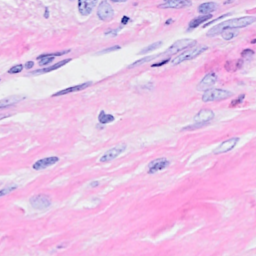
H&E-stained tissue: Breast